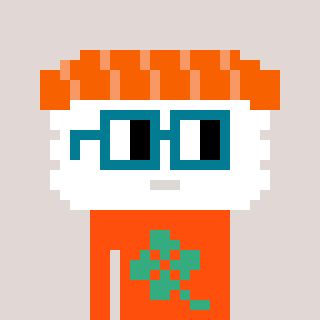
a pixel art character with square dark green glasses, a nigiri-shaped head and a orange-colored body on a warm background